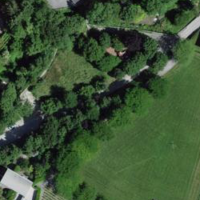
EUNIS habitat code: 40
Species observed at this site:
Clematis vitalba
Celastrina argiolus